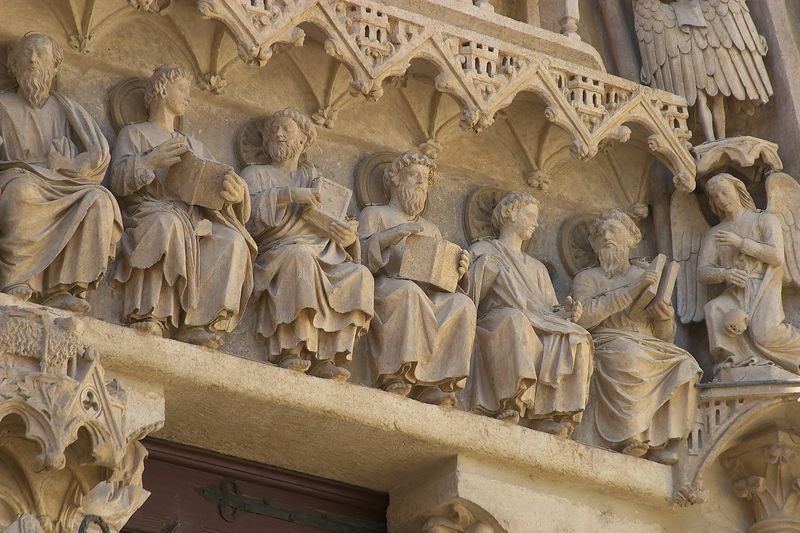
Titel: Kathedrale von Burgos
Künstler: Juan de Colonia
Standort: Burgos (EU - E); Burgos, Kathedrale (EU - E)
Schlagwörter: menschen, sitzen, braun, männer, schwarz, tür, beige, bart, blicke, halten, vollbart, kirche, gewand, sitzend, engel, skulptur, relief, bücher, figuren, detail, galerie, foto, eingang, buch, kathedrale, portal, sims, heiligenschein, skulpturen, sandstein, scharnier, heilige, jünger, tympanon, supraporte, bogenfeld, heiligenscheine, apostel, kirchenportal, nimben, türsturz, jüngr